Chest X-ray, AP view. Patient: 57 years old, sex F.
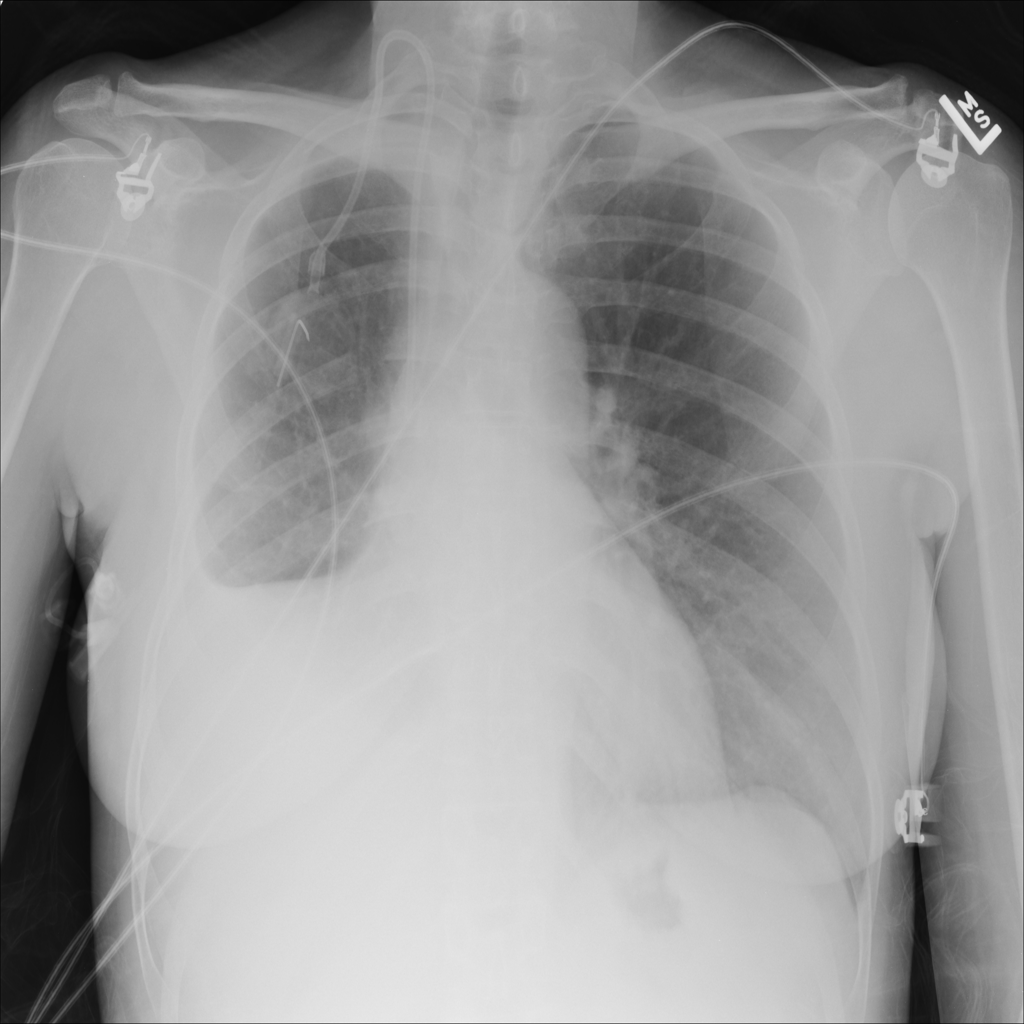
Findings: No Finding